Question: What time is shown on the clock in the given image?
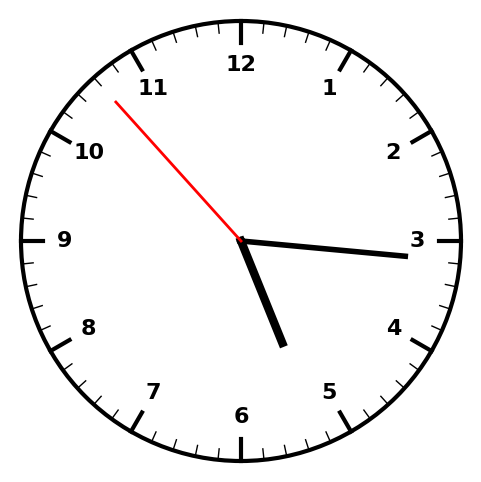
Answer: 05:15:53